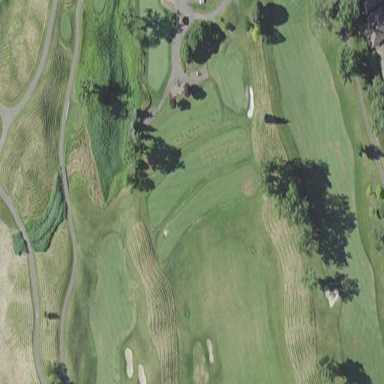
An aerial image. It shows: Grassy area designated as golf tee.